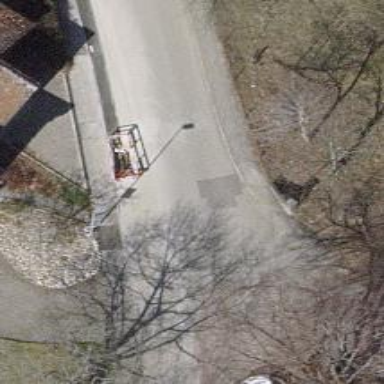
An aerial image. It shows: Residential road with asphalt surface. Both sides have sidewalks.